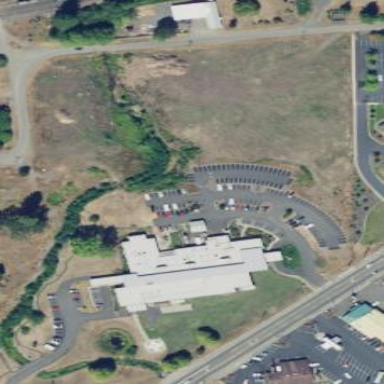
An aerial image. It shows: Healthcare facility identified as hospital.